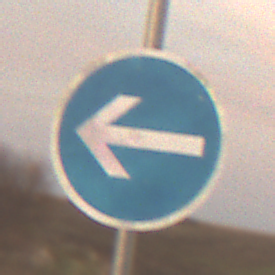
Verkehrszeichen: VorgeschriebeneFahrtrichtungHierLinks
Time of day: SunriseSunset
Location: Outdoor (Nature)
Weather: PartlyCloudy
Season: NotSpecified
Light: Natural